Question:
I'm running a winforms application and I have implemented a status / progress TreeView. It can display the status (by icon) and progress of a (possibly hierarchical) set of tasks to accomplish. My question is not about how to implement the TreeView control itself. I've got that part covered. The TreeView is merely the way the background work is going to status / progress itself to the user.
I have a set of methods that I want to run on not the main UI thread. They need to run in order. They are steps in a larger process. I could organize them into a hierarchy; that would make a nice tree structure.
Each of these methods will be represented by a node in the tree. I probably got the idea for this method of visualization from the old Sql Server DTS status panel. I still like that idea.
I want to know when each method finishes and it's outcome, and possibly a few textual statuses along the way. I also want a general mechanism that I can use to bubble up progress. I will use those to do an owner drawn progress bar in the TreeView on the node that corresponds to that method.
I've read up some on multi-threading, and also on the Task class, but don't really understand it fully. And I don't care if the solution uses that or not. But maybe that would be more elegant I don't know. It seems more straight forward than call backs but maybe you know better.
The Task Class:
'''
using System;
using System.Collections.Generic;
using System.ComponentModel;
using System.Diagnostics;
using System.Reflection;
using System.Text.RegularExpressions;
using System.Threading.Tasks;
using System.Xml.Serialization;
using System.Linq;
namespace DeveloperWorkbench.Nodes
{
public class Task : INode
{
public delegate void TaskStatusDelegate(Task sender, TaskStatus taskStatus);
public event ProgressDelegate ProgressChanged;
public event StatusDelegate Status;
public event TaskStatusDelegate TaskStatusChanged;
public Task()
{
_children = new List<Task>();
}
[XmlIgnore()]
public bool CanHaveChildren { get; private set; }
private List<Task> _children;
public List<Task> Children
{
get
{
_children.ForEach(x => x.Parent = this);
return _children;
}
set
{
_children = value;
_children.ForEach(x => x.Parent = this);
}
}
[XmlIgnore()]
public List<string> ChildTypes { get; private set; }
public string FullName { get; set; }
private float _maxProgress = 0;
[Browsable(false)]
[XmlIgnore()]
public float MaxProgress
{
get { return _maxProgress; }
set
{
_maxProgress = value;
RaiseProgress(this, Progress, MaxProgress);
}
}
private Delegate _method;
[Browsable(false)]
[XmlIgnore()]
public Delegate Method
{
get { return _method; }
set
{
if (_method == value) return;
_method = value;
Name = Method.Method.Name;
TypeName = Method.Method.ReflectedType.FullName;
}
}
private string _name;
[ReadOnly(true)]
public string Name
{
get { return _name; }
set
{
if (_name == value) return;
_name = value;
//Method = GetMethodByName(???, _name);
FullName = ProperCaseToSpaces(_name);
}
}
[Browsable(false)]
[XmlIgnore()]
public INode Parent { get; set; }
private float _progress = 0;
[Browsable(false)]
[XmlIgnore()]
public float Progress
{
get { return _progress; }
set
{
_progress = value;
RaiseProgress(this, Progress, MaxProgress);
}
}
public List<KeyValuePair<string, object>> RelatedItems { get; set; }
private TaskStatus _taskStatus = TaskStatus.Created;
[Browsable(false)]
[XmlIgnore()]
public TaskStatus TaskStatus
{
get { return _taskStatus; }
set
{
_taskStatus = value;
TaskStatusChanged(this, _taskStatus);
}
}
[ReadOnly(true)]
public string TypeName { get; set; }
public bool Visited { get; set; }
public Task Add(Task child)
{
Children.Add(child);
child.Parent = this;
child.ProgressChanged += Child_Progress;
return child;
}
private void Done(System.Threading.Tasks.Task task)
{
TaskStatus = TaskStatus.RanToCompletion;
}
public void Execute()
{
Progress = 0;
TaskStatus = TaskStatus.Running;
var systemTask = new System.Threading.Tasks.Task((Action)Method);
systemTask.ContinueWith(Done);
systemTask.Start();
if (Parent != null)
systemTask.Wait();
}
private static string ProperCaseToSpaces(string text)
{
return Regex.Replace(text, @"(\B[A-Z]+?(?=[A-Z][^A-Z])|\B[A-Z]+?(?=[^A-Z]))", " $1");
}
public void RaiseProgress(INode sender, float progress = 0, float maxProgress = 100)
{
ProgressChanged(sender, progress, maxProgress);
}
public void RaiseStatus(string status = "Ready")
{
Status(status);
}
public void Refresh(bool force)
{
throw new NotImplementedException();
}
public void RefreshChildren(bool force, string childType = null)
{
throw new NotImplementedException();
}
public List<KeyValuePair<string, INode>> RefreshRelatedItems(bool force)
{
throw new NotImplementedException();
}
//Usage: myTask.SetMethod(() => MyMethod(0, 40));
public void SetMethod(Action method)
{
Method = method;
}
//Usage: myTask.SetMethod(() => MyFunction(myArgument));
public void SetMethod<T>(Func<T> function)
{
Method = function;
}
public void SetMethod(Object target)
{
if (target.GetType().FullName == TypeName)
Method = GetMethodByName(target, Name);
else
{
var name = Name;
SetMethod(() => FakeExecute(this));
Name = name;
TypeName = null;
}
foreach (var child in Children)
{
child.SetMethod(target);
}
}
public void Child_Progress(INode sender, float progress = 0, float maxProgress = 100)
{
MaxProgress = _children.Sum(x => x.MaxProgress);
Progress = _children.Sum(x => x.Progress);
}
public static Task Create<T>(Func<T> method, Task parent = null)
{
var task = InnerCreate(parent);
task.SetMethod(method);
return task;
}
public static Task Create(Action method, Task parent = null)
{
var task = InnerCreate(parent);
task.SetMethod(method);
return task;
}
public static Task Create(string methodName, Task parent = null)
{
var task = InnerCreate(parent);
task.SetMethod(() => FakeExecute(task));
task.Name = methodName;
task.TypeName = null;
return task;
}
private static Task InnerCreate(Task parent)
{
var task = new Task();
if (parent != null)
parent.Add(task);
return task;
}
public static Task CurrentTask(Task rootTask, int stackFrame = 1)
{
var taskMethodName = new StackFrame(stackFrame).GetMethod().Name;
return Find(rootTask, taskMethodName);
}
private static void FakeExecute(Task task)
{
foreach (Task child in task.Children)
{
child.MaxProgress = 100;
child.Progress = 0;
child.TaskStatus = TaskStatus.WaitingToRun;
}
foreach (Task child in task.Children)
{
child.Execute();
}
}
private static Task Find(Task task, string methodName)
{
return task.Method.Method.Name == methodName ?
task :
task.Children.Select(child => Find(child, methodName)).FirstOrDefault(found => found != null);
}
static Delegate GetMethodByName(object target, string methodName)
{
var bindingFlags = BindingFlags.NonPublic | BindingFlags.Public | BindingFlags.Instance | BindingFlags.FlattenHierarchy;
MethodInfo method = target.GetType().GetMethod(methodName, bindingFlags);
return method.ReturnType == typeof(void) ? Delegate.CreateDelegate(typeof(Action), target, method) : null;
}
}
}
'''
The StatusList class:
'''
using System.Drawing;
using System.Drawing.Drawing2D;
using System.Runtime.InteropServices;
using System.Threading.Tasks;
using System.Windows.Forms;
using Retalix.R10.DeveloperWorkbench.Nodes;
using Retalix.R10.DeveloperWorkbench.UI.Helpers;
using Task = Retalix.R10.DeveloperWorkbench.Nodes.Task;
namespace DeveloperWorkbench.UI.Controls
{
public partial class StatusList : UserControl
{
// Import the SetWindowRgn function from the user32.DLL
// From the Unmanaged Code
[DllImport("user32.DLL", EntryPoint = "SetWindowRgn")]
private static extern int SetWindowRgn(int hWnd, int hRgn, int bRedraw);
[System.Runtime.InteropServices.DllImport("Gdi32.dll", EntryPoint = "CreateRoundRectRgn")]
private static extern System.IntPtr CreateRoundRectRgn
(
int nLeftRect, // x-coordinate of upper-left corner
int nTopRect, // y-coordinate of upper-left corner
int nRightRect, // x-coordinate of lower-right corner
int nBottomRect, // y-coordinate of lower-right corner
int nWidthEllipse, // height of ellipse
int nHeightEllipse // width of ellipse
);
[System.Runtime.InteropServices.DllImport("gdi32.dll", EntryPoint = "DeleteObject")]
private static extern bool DeleteObject(System.IntPtr hObject);
public StatusList()
{
InitializeComponent();
}
private TreeNode Add(TreeNodeCollection nodes, string text, string imageKey, object tag)
{
var treeNode = nodes.Add(tag.GetHashCode().ToString(), text);
treeNode.Tag = tag;
treeNode.ImageKey = imageKey;
treeNode.SelectedImageKey = imageKey;
tvTreeView.ExpandAll();
return treeNode;
}
public TreeNode Add(Task task)
{
var nodes = tvTreeView.Nodes;
if (task.Parent != null)
nodes = Find(task.Parent).Nodes;
task.TaskStatusChanged += Task_TaskStatusChanged;
task.ProgressChanged += Task_Progress;
var treeNode = Add(nodes, task.FullName, StatusIcon(task.TaskStatus), task);
foreach(var child in task.Children)
{
Add(child);
}
return treeNode;
}
private TreeNode Find(object tag)
{
var treeNodes = tvTreeView.Nodes.Find(tag.GetHashCode().ToString(), true);
if (treeNodes.Length > 0)
return treeNodes[0];
return null;
}
private string StatusIcon(System.Threading.Tasks.TaskStatus status)
{
switch (status)
{
case TaskStatus.Canceled:
case TaskStatus.Created:
case TaskStatus.Faulted:
case TaskStatus.RanToCompletion:
return status.ToString();
break;
case TaskStatus.Running:
case TaskStatus.WaitingForChildrenToComplete:
return TaskStatus.Running.ToString();
break;
default:
if (status.ToString().StartsWith("Waiting"))
return "Waiting";
break;
}
return "Created";
}
private void tvTreeView_DrawNode(object sender, DrawTreeNodeEventArgs e)
{
var task = (Task) e.Node.Tag;
if ((e.State & TreeNodeStates.Selected) == TreeNodeStates.Selected)
{
e.Graphics.FillRectangle(SystemBrushes.Window, e.Bounds);
//e.Graphics.DrawRectangle(SystemPens.ControlDark, e.Bounds.Left, e.Bounds.Top , e.Bounds.Width - 1, e.Bounds.Height - 1);
}
if(task.TaskStatus == TaskStatus.Running)
{
var borderBrush = new LinearGradientBrush(new Point(e.Bounds.Left + 1, e.Bounds.Top + 3), new Point(e.Bounds.Left + 1, e.Bounds.Bottom), Color.White, Color.FromArgb(200, Color.LightGray));
var borderRectangle = new Rectangle(e.Bounds.Left + 1, e.Bounds.Top + 3, e.Bounds.Width - 10, e.Bounds.Height - 6);
var borderGraphicsPath = RoundedRectangle.Create(borderRectangle);
e.Graphics.FillPath(borderBrush, borderGraphicsPath);
e.Graphics.DrawPath(Pens.DarkGray, borderGraphicsPath);
//e.Graphics.FillRectangle(borderBrush, borderRectangle);
//e.Graphics.DrawRectangle(pen, borderRectangle);
if (task.Progress > 0)
{
//pen.DashStyle = DashStyle.Dot;
var width = (task.Progress / task.MaxProgress) * (e.Bounds.Width - 11);
var progressRectangle = new Rectangle(e.Bounds.Left + 2, e.Bounds.Top + 4, (int)width, e.Bounds.Height - 7);
var progressGraphicsPath = RoundedRectangle.Create(progressRectangle, 5, RoundedRectangle.RectangleCorners.TopLeft | RoundedRectangle.RectangleCorners.BottomLeft);
//e.Graphics.DrawRectangle(pen, rectangle);
var progressBrush = new LinearGradientBrush(new Point(progressRectangle.Left, progressRectangle.Top - 1), new Point(progressRectangle.Left, progressRectangle.Bottom), Color.White, Color.LimeGreen);
e.Graphics.FillPath(progressBrush, progressGraphicsPath);
//e.Graphics.FillRectangle(progressLinearGradientBrush, progressRectangle);
//GraphicsPath path = RoundedRectangle.Create(rectangle);
//e.Graphics.DrawPath(Pens.Black, path);
//System.IntPtr ptrBorder = CreateRoundRectRgn(e.Bounds.Left, e.Bounds.Top, e.Bounds.Left + 50, e.Bounds.Bottom, 5, 5);
//try { SetWindowRgn(tvTreeView.Handle.ToInt32(), ptrBorder.ToInt32(), 1) ; }
//finally { DeleteObject(ptrBorder); }
}
}
var textSize = e.Graphics.MeasureString(task.Name, tvTreeView.Font);
var controlText = SystemBrushes.ControlText;
e.Graphics.DrawString(task.Name, tvTreeView.Font, controlText, e.Bounds.Left - 1, e.Bounds.Top + e.Bounds.Height / 2f - textSize.Height / 2f);
//if ((e.State & TreeNodeStates.Selected) == TreeNodeStates.Selected)
// controlText = SystemBrushes.HighlightText;
}
public void Task_Progress(Nodes.INode sender, float progress = 0, float maxProgress = 100)
{
if (IsDisposed) return;
if (InvokeRequired)
{
Invoke(new ProgressDelegate(Task_Progress), sender, progress, maxProgress);
}
else
{
if (tvTreeView.IsDisposed) return;
var treeNode = Find(sender);
if (treeNode != null)
{
tvTreeView.Invalidate(treeNode.Bounds);
}
}
}
public void Task_TaskStatusChanged(Task sender, TaskStatus taskStatus)
{
if (IsDisposed) return;
if (InvokeRequired)
{
Invoke(new Task.TaskStatusDelegate(Task_TaskStatusChanged), sender, taskStatus);
}
else
{
if (tvTreeView.IsDisposed) return;
var treeNode = Find(sender);
if (treeNode != null)
{
treeNode.ImageKey = StatusIcon(taskStatus);
treeNode.SelectedImageKey = treeNode.ImageKey;
}
}
}
}
}
'''
And how it's used:
'''
using System;
using System.IO;
using System.Threading;
using System.Windows.Forms;
using Task = Retalix.R10.DeveloperWorkbench.Nodes.Task;
namespace DeveloperWorkbench.UI
{
public partial class Form1 : Form
{
public Form1()
{
InitializeComponent();
}
private void Form1_Load(object sender, EventArgs e)
{
BuildTaskHierarchy();
}
private Task _rootTask;
public void BuildTaskHierarchy()
{
var roottaskXml = @"c: emp
oottask.xml";
if (File.Exists(roottaskXml))
{
//method hierarchy can be deserialized...
_rootTask = (Task)Serialization.Deserialize(typeof(Task), roottaskXml);
_rootTask.SetMethod(target: this);
}
else
{
//...or constructed from scratch
_rootTask = Task.Create("Avert War With The Klingons");
Task.Create(GetToTheEnterprise, _rootTask);
var taskC = Task.Create("Kill General Chang", _rootTask);
Task.Create(FindThatThingsTailpipe, taskC);
Task.Create(TargetThatExplosionAndFire, taskC);
Task.Create(ThwartCampKhitomerAssassination, _rootTask);
Task.Create(ExplainToHighCommand, _rootTask);
Serialization.Serialize(_rootTask, roottaskXml);
}
statusList1.Add(_rootTask);
}
private void GetToTheEnterprise()
{
LongOp();
}
private void FindThatThingsTailpipe()
{
LongOp();
}
private void TargetThatExplosionAndFire()
{
LongOp();
}
private void ThwartCampKhitomerAssassination()
{
LongOp();
}
private void ExplainToHighCommand()
{
LongOp();
}
private void LongOp()
{
var task = Task.CurrentTask(_rootTask, 2);
task.MaxProgress = 100;
for (var i = 0; i <= 50; i++)
{
task.Progress = i*2;
Thread.Sleep(25);
}
}
private void button1_Click(object sender, EventArgs e)
{
_rootTask.Execute();
}
}
}
'''
I'm just posting my progress. I have tested this in my actual application and it's working. I still need a convenience function to raise progress from within any method. I am still looking for feedback about how I can reduce the instrumentation required here. I want the least invasive strategy possible. Something that watches the call chain at run time would be an awesome addition.
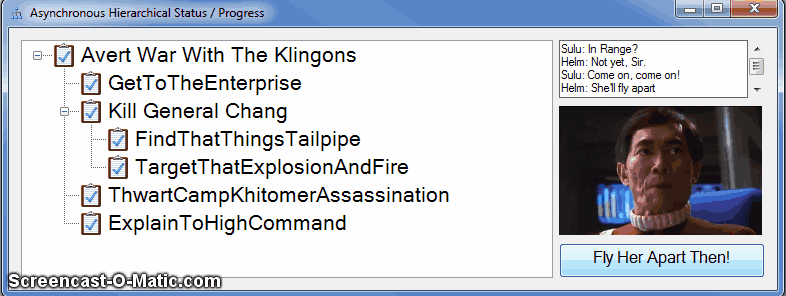
Answer: The 'Progress' class makes updating a UI with progress quite easy.
Just create a progress instance from within your UI; something that can take whatever information the background process currently has an update the UI appropriately:
'''
Progress<Tuple<Operation, int>> progress = new Progress<Tuple<Operation, int>>();
progress.ProgressChanged += (_, info) =>
{
TreeView node = GetTreeviewFromOperation(info.Item1);
UpdateNodeWithProgress(node, info.Item2);
};
'''
You can adjust that to whatever your circumstances are. Presumably the background process will have some sort of type that represents an operation, and you can map that back to the tree node that represents it. You could also pass in any other info you need to use to update the UI. If you have a lot of information to pass consider creating a new named type to represent it, rather than just using a 'Tuple' as I did here.
Then just pass the progress to your background process, whatever that is (it could be a new thread, a task, the callback of an asynchronous method, or whatever).
'''
//this is the work to do in the background
public static void DoWork(IProgress<Tuple<Operation, int>> progress)
{
Thread.Sleep(1000); //placeholder for real work
progress.Report(something, 50);
}
//start that work in a new task; call from the UI thread
//right after creating the 'Progress' instance
Task.Run(()=> DoWork(progress));
'''
If you don't have .NET 4.5 you can create your own version of this class rather easily:
'''
public interface IProgress<T>
{
void Report(T data);
}
public class Progress<T> : IProgress<T>
{
SynchronizationContext context;
public Progress()
{
context = SynchronizationContext.Current
?? new SynchronizationContext();
}
public Progress(Action<T> action)
: this()
{
ProgressReported += action;
}
public event Action<T> ProgressReported;
void IProgress<T>.Report(T data)
{
var action = ProgressReported;
if (action != null)
{
context.Post(arg => action((T)arg), data);
}
}
}
'''